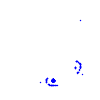
Particle: pion